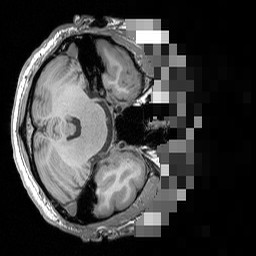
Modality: T1w
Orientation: axial
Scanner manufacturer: siemens
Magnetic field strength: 3 T
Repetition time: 1.5 s
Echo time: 0.00291 s